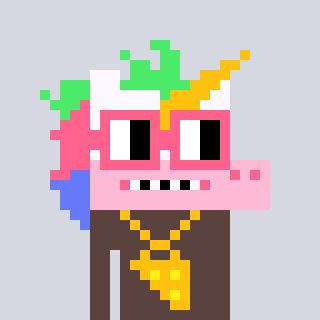
a pixel art character with square pink glasses, a unicorn-shaped head and a darkbrown-colored body on a cool background